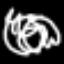
Label: squiggle